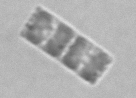
Label: Bacillariophyceae_morphotype1